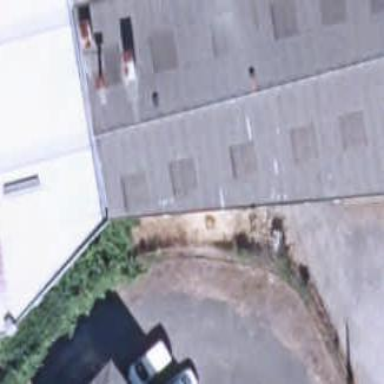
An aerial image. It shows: Industrial building.